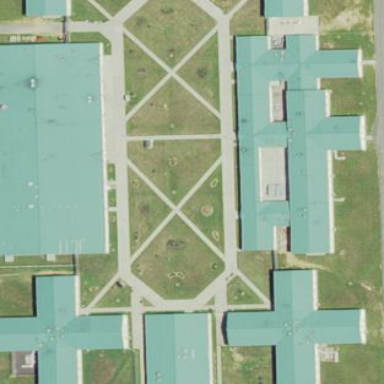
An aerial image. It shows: Prison facility surrounded by fence.